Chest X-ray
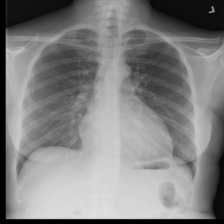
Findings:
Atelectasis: negative
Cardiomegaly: negative
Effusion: negative
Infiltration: positive
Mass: negative
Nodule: negative
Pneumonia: negative
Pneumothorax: negative
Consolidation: negative
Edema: negative
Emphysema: negative
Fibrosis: negative
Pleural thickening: negative
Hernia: negative